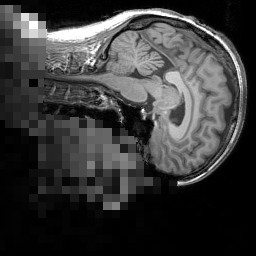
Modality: T1w
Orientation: sagittal
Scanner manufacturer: siemens
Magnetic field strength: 3 T
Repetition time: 1.5 s
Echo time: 0.00291 s